Question: In my Android app, I have a 'TextView' with a white background. When it is clicked, its background will change to a '.png' picture of some icon by calling 'setBackgroundResource(R.drawable.icon)' on the 'TextView'. This works as intended, but the change is rather abrupt. I would like to make the icon appear more gradually; when the 'TextView' is clicked, a tiny version of the icon should appear in the center of the 'TextView' and then immediately expand and fill out the entire 'TextView'. I believe the best way to do this would be by using an animation, which of the available animation types in Android are best for this task?
In case it is not clear what I mean, I drew a sketch to illustrate. The second sequence shows how the code works right now, the first shows how I would like it to be.

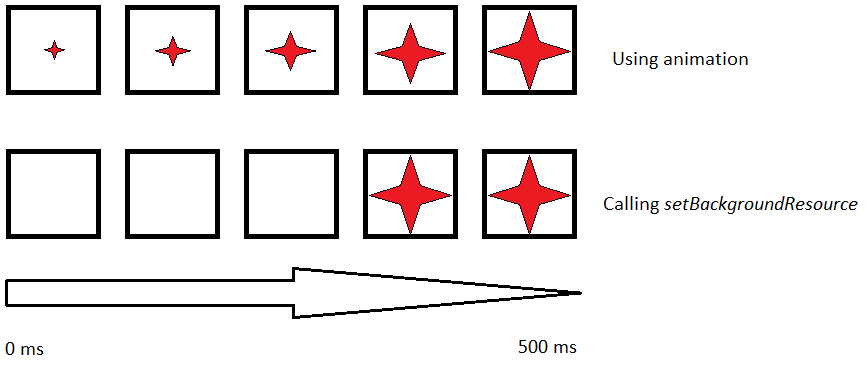
Answer: So, I managed to get the effect you want with an 'ImageView', using 'ScaleAnimation'. Here's what you have to do:
First, our XML 'ImageView':
'''
<ImageView
android:id="@+id/scale_anim"
android:layout_width="60dp"
android:layout_height="60dp"
android:background="@android:color/white" />
'''
It has fixed dimensions and a white background.
The animation will start with one click with this, inside your 'onCreate()' method:
'''
ImageView starImageView = (ImageView) findViewById(R.id.scale_anim);
starImageView.setOnClickListener(new OnClickListener() {
@Override
public void onClick(View v) {
ScaleAnimation starScaleAnimation =
new ScaleAnimation(0.3f, 1f, 0.3f, 1f,
ScaleAnimation.RELATIVE_TO_SELF, 0.5f,
ScaleAnimation.RELATIVE_TO_SELF, 0.5f);
starScaleAnimation.setDuration(500);
((ImageView) v).setImageResource(R.drawable.star);
ScaleAnimation scaleAnim = starScaleAnimation;
v.startAnimation(scaleAnim);
}
});
'''
We are applying a scale animation on the 'ImageView' that stars with 30% of the original size and scales to 100% of its size, from its center point. The duration of this animation is half a second. All these parameters can be changed.
Every time you click the 'ImageView', your drawable will be applied and the animation will start.